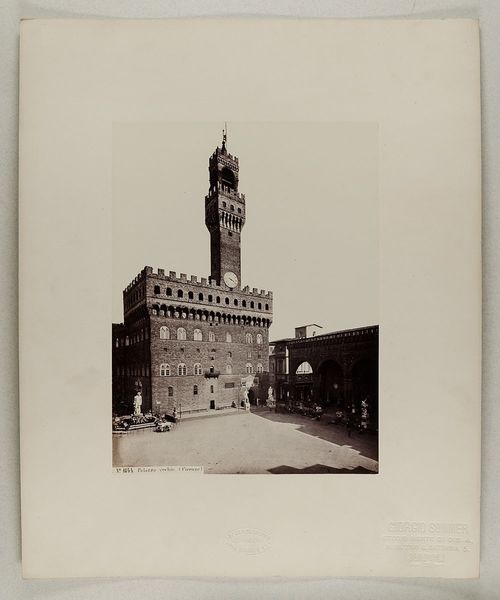
Titel: No. 1844. Palazzo Vecchio (Firenze)
Künstler: Giorgio Sommer
Standort: Hamburg
Institution: Museum für Kunst und Gewerbe Hamburg
Schlagwörter: skulptur, plastik, foto, fotografie, photographie, palazzo, rathaus, photo, karton, architekturfotografie, albumin, bildhauerkunst, lichtbild, reisefotografie, vecchio, historische, architekturphotographie, bildwerke, angewandte und bildende kunst, hessische systematik, schwarzweißpositivverfahren, silbersalzverfahren, schwarzweißfotografie, gebäude, örtlichkeit, straße, stätte, straßen, plätze, reisephotographie, albuminpapier